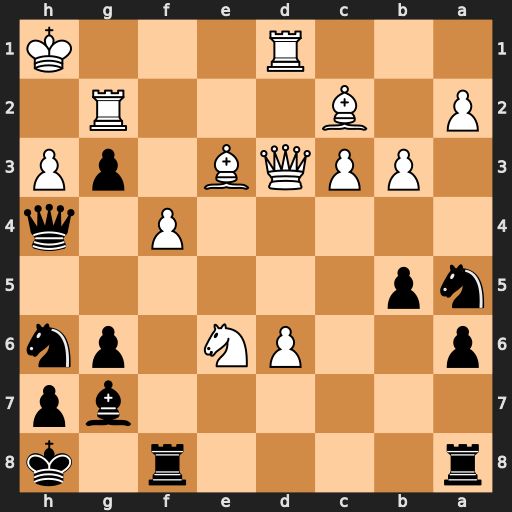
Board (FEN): r4r1k/6bp/p2PN1pn/np6/5P1q/1PPQB1pP/P1B3R1/3R3K
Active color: b
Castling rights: -
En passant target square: -
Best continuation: Qxh3+ Kg1 Qxe6